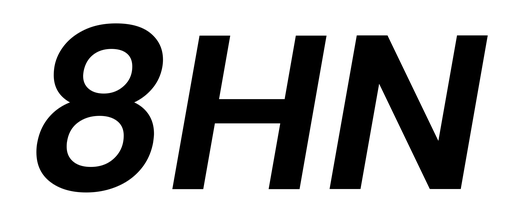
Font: Poppins-SemiBoldItalic